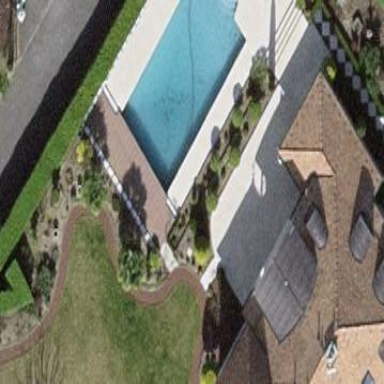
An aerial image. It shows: Swimming pool located in leisure land.